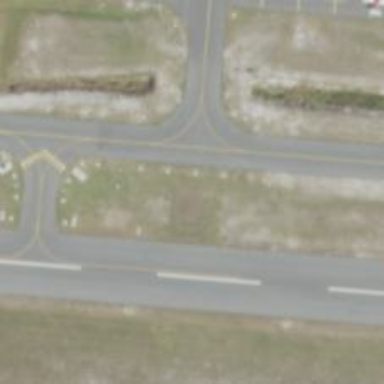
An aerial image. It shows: View of taxiway at the airport.